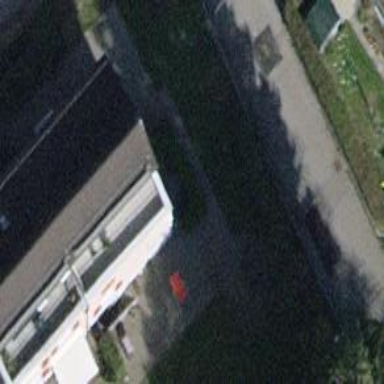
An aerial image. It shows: Terrace building.